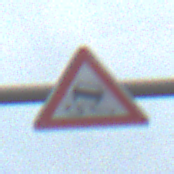
Verkehrszeichen: SchleuderOderRutschgefahr
Umgebung: Outdoor, RoadRail
Tageszeit: SunriseSunset
Wetter: PartlyCloudy
Licht: Natural
Jahreszeit: NotSpecified
Kontrast: LowContrast